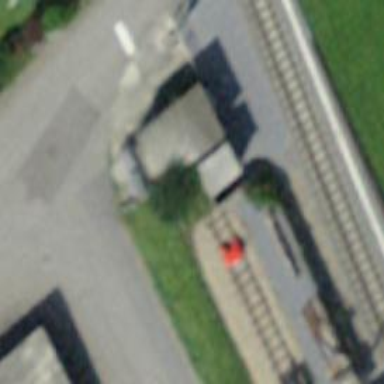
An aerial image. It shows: Red buffer stop at the end of the railway.